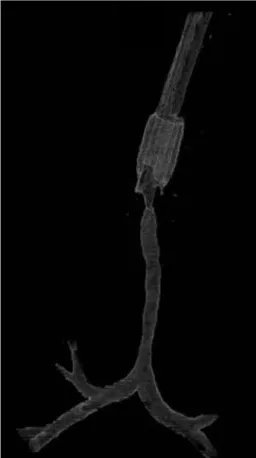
(B) Echocardiography showing the main pulmonary artery, the right pulmonary artery and the LPA originating from the right pulmonary artery, as well as patent ductus arteriosus.
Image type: radiology (ct)